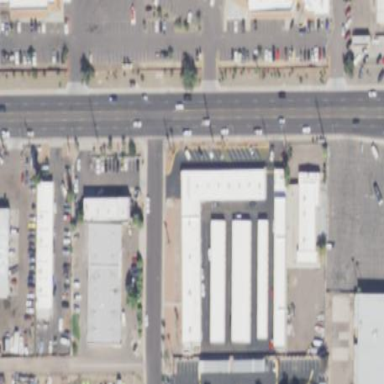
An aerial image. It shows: Storage rental shop.